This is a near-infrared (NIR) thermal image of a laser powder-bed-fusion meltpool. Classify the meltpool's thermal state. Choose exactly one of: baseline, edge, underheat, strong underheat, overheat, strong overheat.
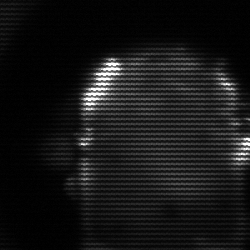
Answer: baseline